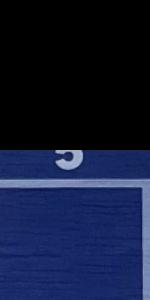
Label: Empty